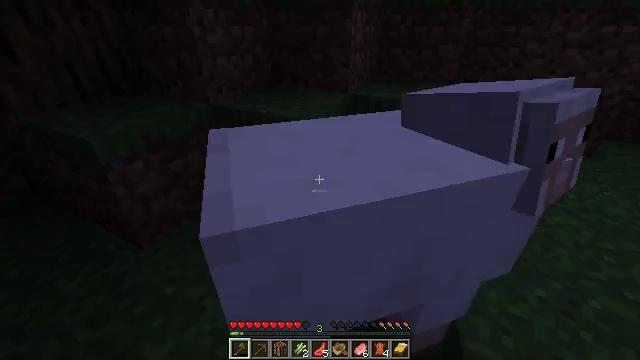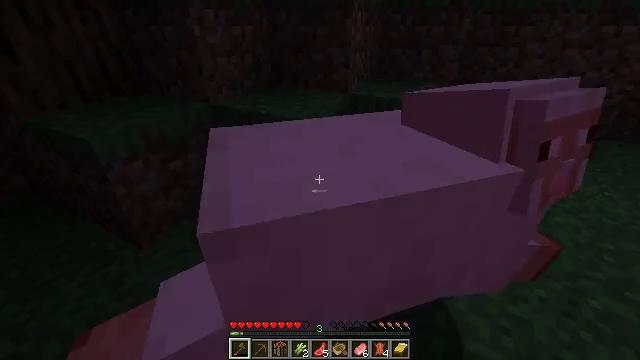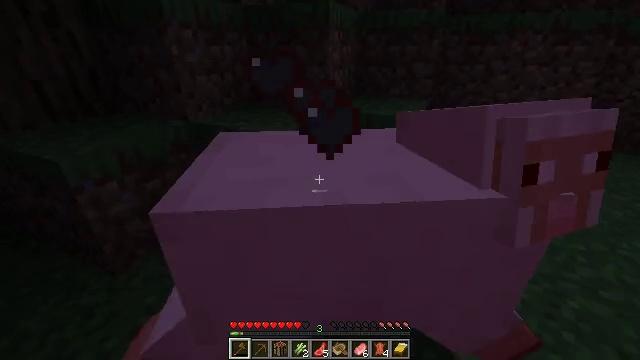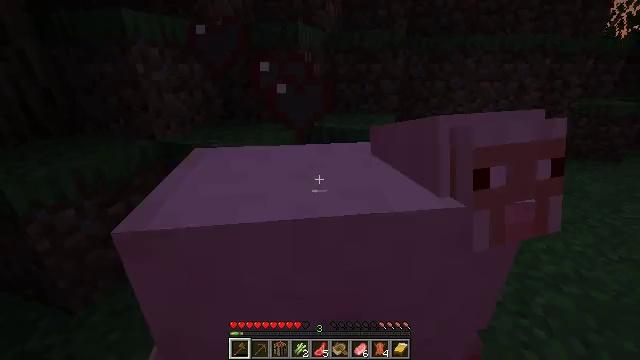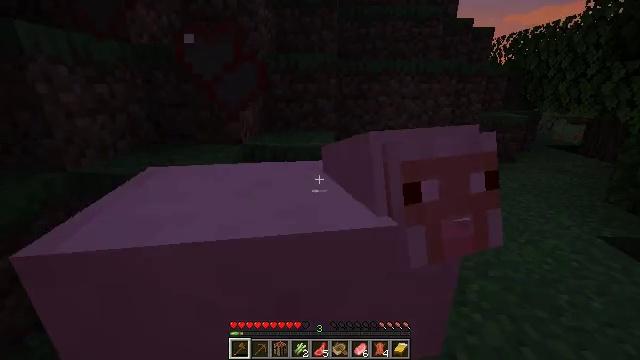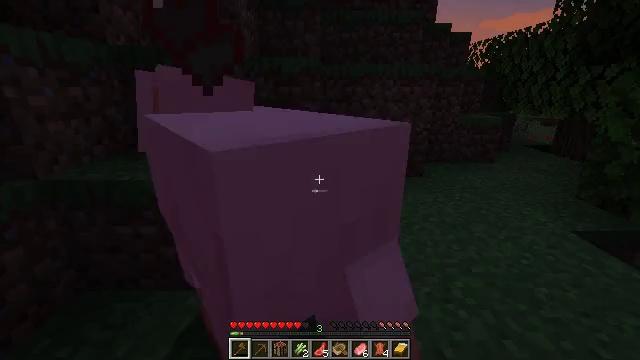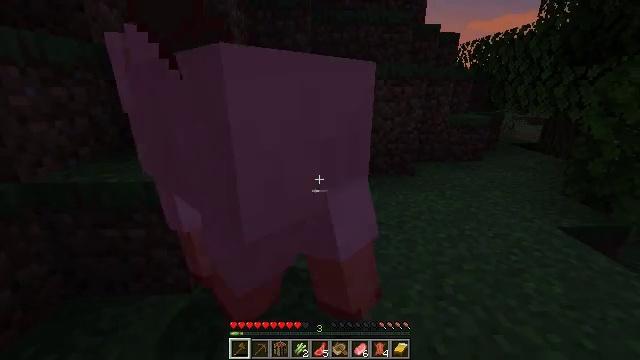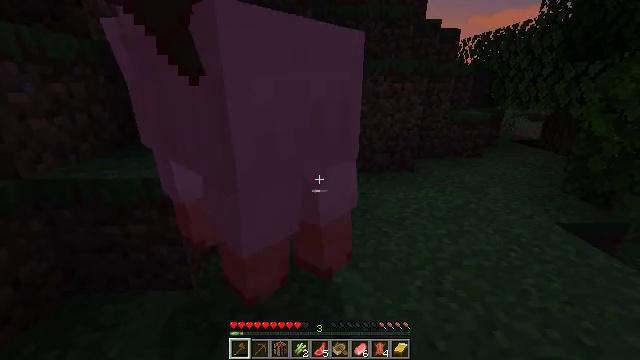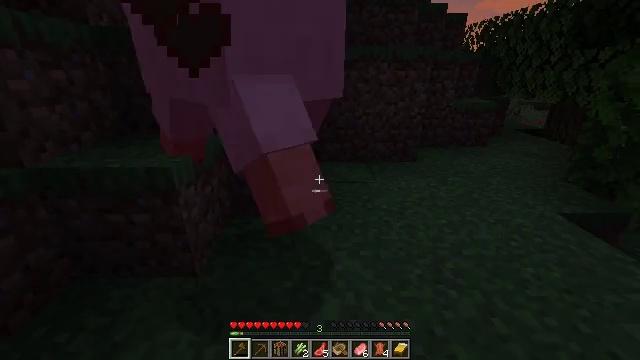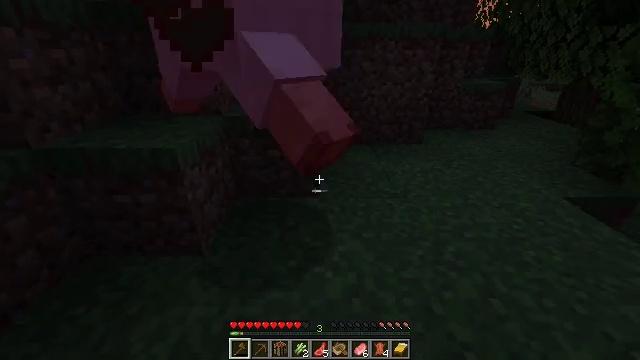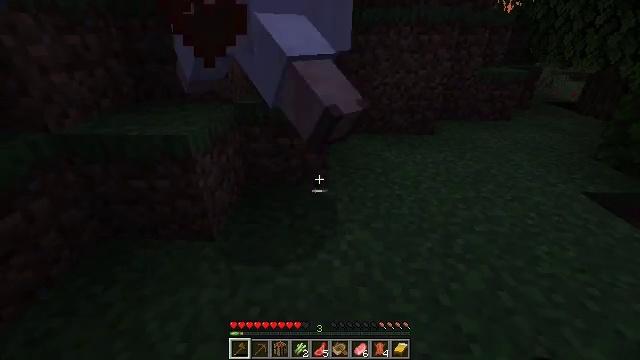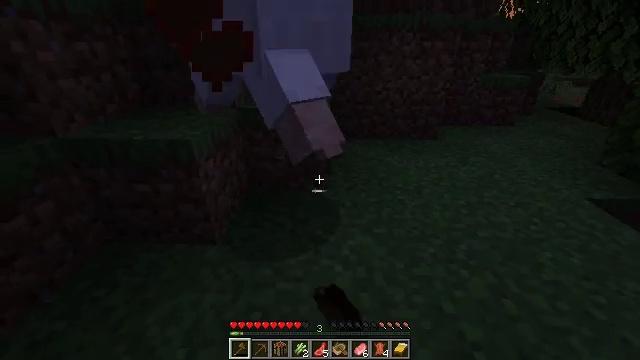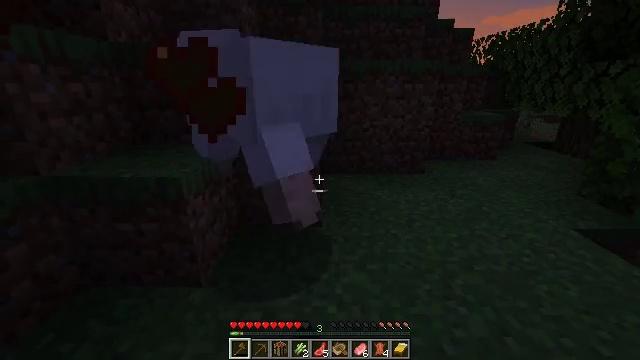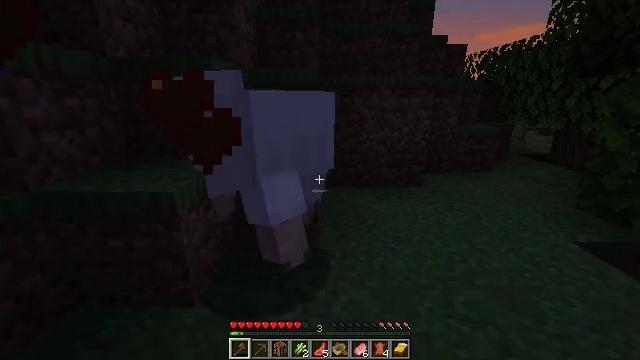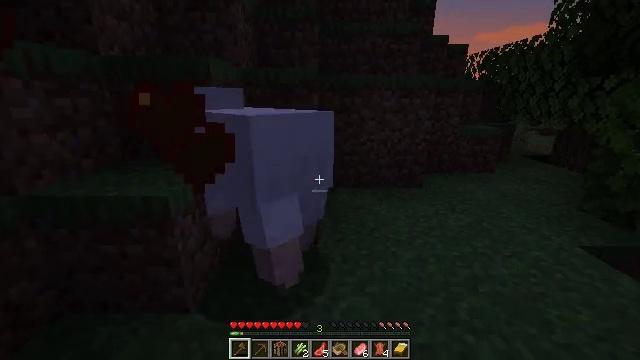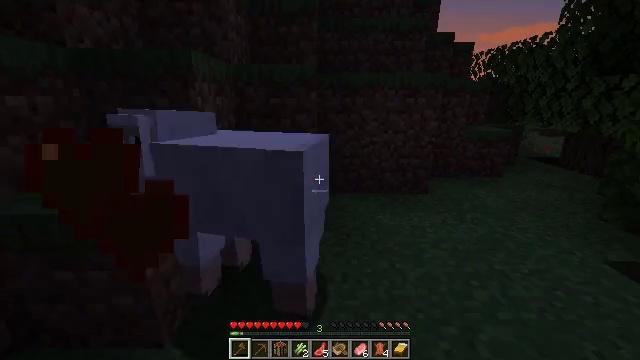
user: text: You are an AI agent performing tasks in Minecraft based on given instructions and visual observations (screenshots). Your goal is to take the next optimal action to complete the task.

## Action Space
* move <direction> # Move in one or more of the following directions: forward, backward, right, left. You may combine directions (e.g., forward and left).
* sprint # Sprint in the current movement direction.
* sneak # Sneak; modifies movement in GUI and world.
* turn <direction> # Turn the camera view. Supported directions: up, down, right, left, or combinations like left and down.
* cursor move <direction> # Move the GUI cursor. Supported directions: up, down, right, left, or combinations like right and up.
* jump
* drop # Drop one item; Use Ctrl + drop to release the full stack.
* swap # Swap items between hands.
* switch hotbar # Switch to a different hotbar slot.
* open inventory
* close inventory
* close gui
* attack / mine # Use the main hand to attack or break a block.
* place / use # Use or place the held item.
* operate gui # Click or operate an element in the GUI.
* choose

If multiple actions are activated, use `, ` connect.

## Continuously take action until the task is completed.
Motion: motion action
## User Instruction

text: Hunt animals.
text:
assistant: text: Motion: no_op
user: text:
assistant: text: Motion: turn right and up
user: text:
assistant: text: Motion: turn right and up
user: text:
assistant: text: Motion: turn right and up
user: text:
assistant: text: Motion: turn right
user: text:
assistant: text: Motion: turn right
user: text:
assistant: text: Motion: no_op
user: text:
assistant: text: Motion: turn down
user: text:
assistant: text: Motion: turn down
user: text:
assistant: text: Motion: turn left and down, attack / mine
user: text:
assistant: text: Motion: turn up, attack / mine
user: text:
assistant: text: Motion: turn right and up, attack / mine
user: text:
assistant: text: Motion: move forward, turn up
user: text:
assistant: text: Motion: move forward
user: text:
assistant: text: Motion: move forward
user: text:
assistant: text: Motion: move forward
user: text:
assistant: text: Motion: move forward
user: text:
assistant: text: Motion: move forward, turn left
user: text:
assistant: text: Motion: move forward, turn left and down
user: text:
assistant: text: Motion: move forward, turn left and down
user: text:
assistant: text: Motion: turn left and down
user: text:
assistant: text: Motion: turn left and down, attack / mine
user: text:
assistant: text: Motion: turn left and down, attack / mine
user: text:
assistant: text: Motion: turn left, attack / mine
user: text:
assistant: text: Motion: move back, attack / mine
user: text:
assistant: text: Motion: move back
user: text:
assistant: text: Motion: no_op